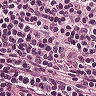
Metastatic tissue present: no